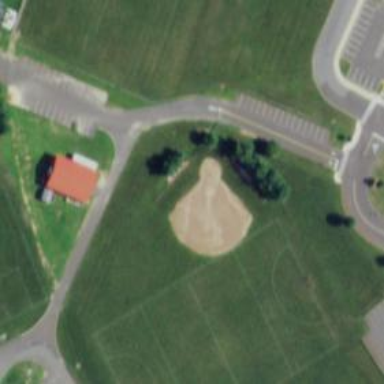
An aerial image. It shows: Softball pitch for leisure and sport activities.